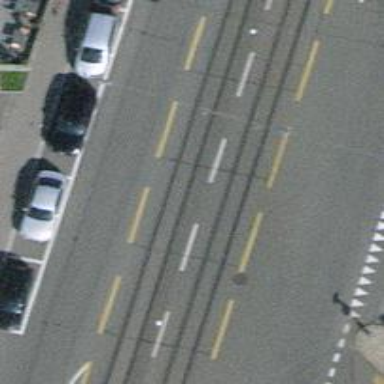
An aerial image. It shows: Secondary road with asphalt surface. It has separate sidewalk and lane for cyclists on both sides. There are embedded tram rails on the road.